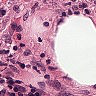
Metastatic tissue present: no